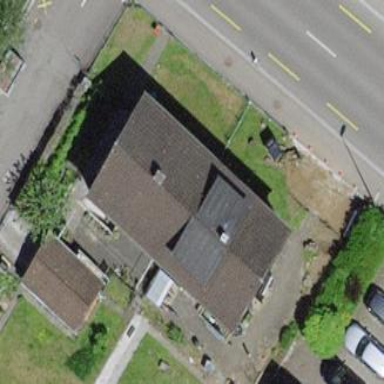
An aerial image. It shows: Semi-detached house with gabled roof.